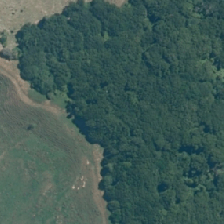
Land cover: indigenous_forest